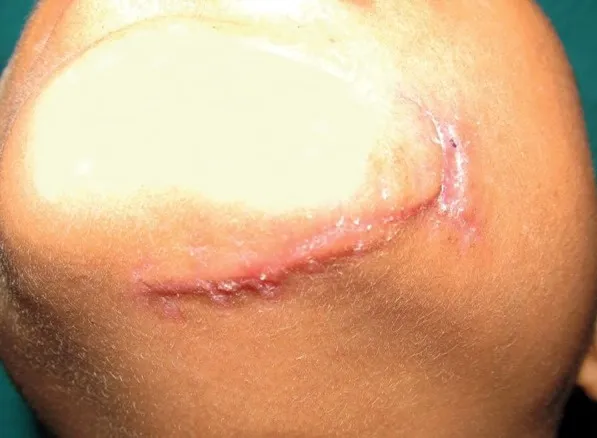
Follow-up picture showing healed wound.
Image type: medical_photograph (other_medical_photograph)